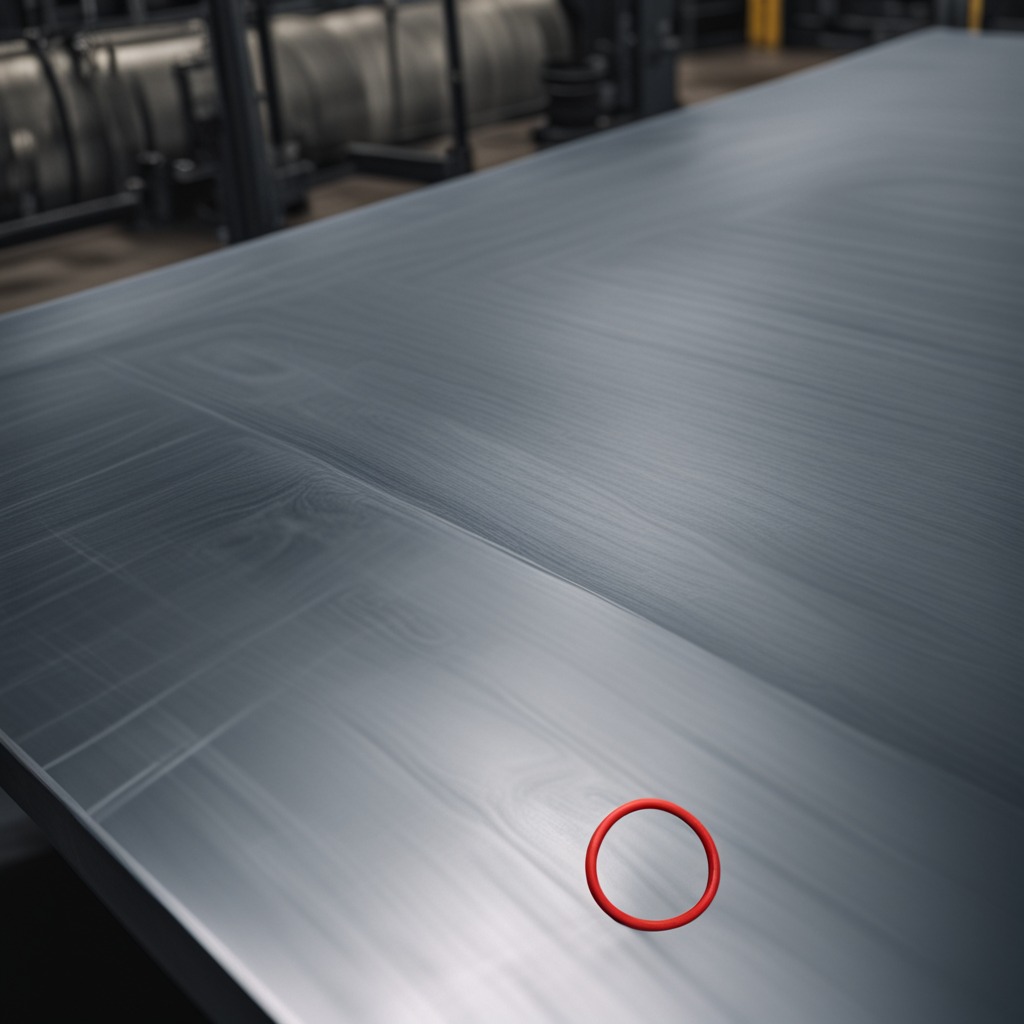
A rubber O-ring lies on the cold steel table in a mining workshop.